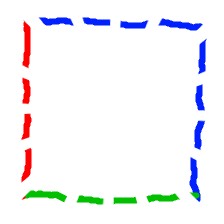
Shape: square